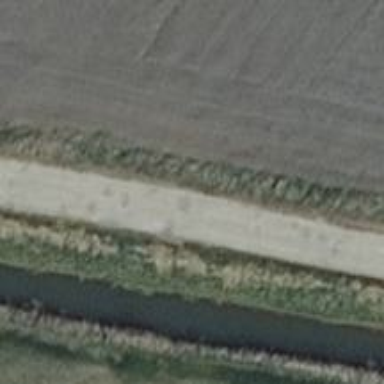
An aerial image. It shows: Track road with grade3 tracktype.